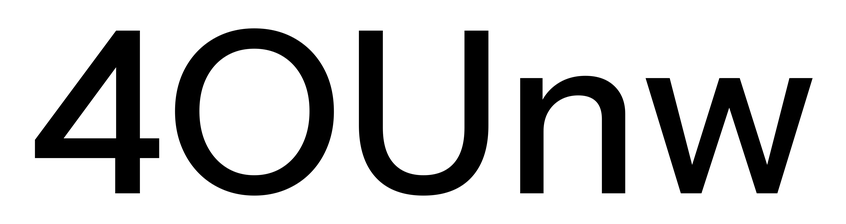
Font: InstrumentSans_Medium